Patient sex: F
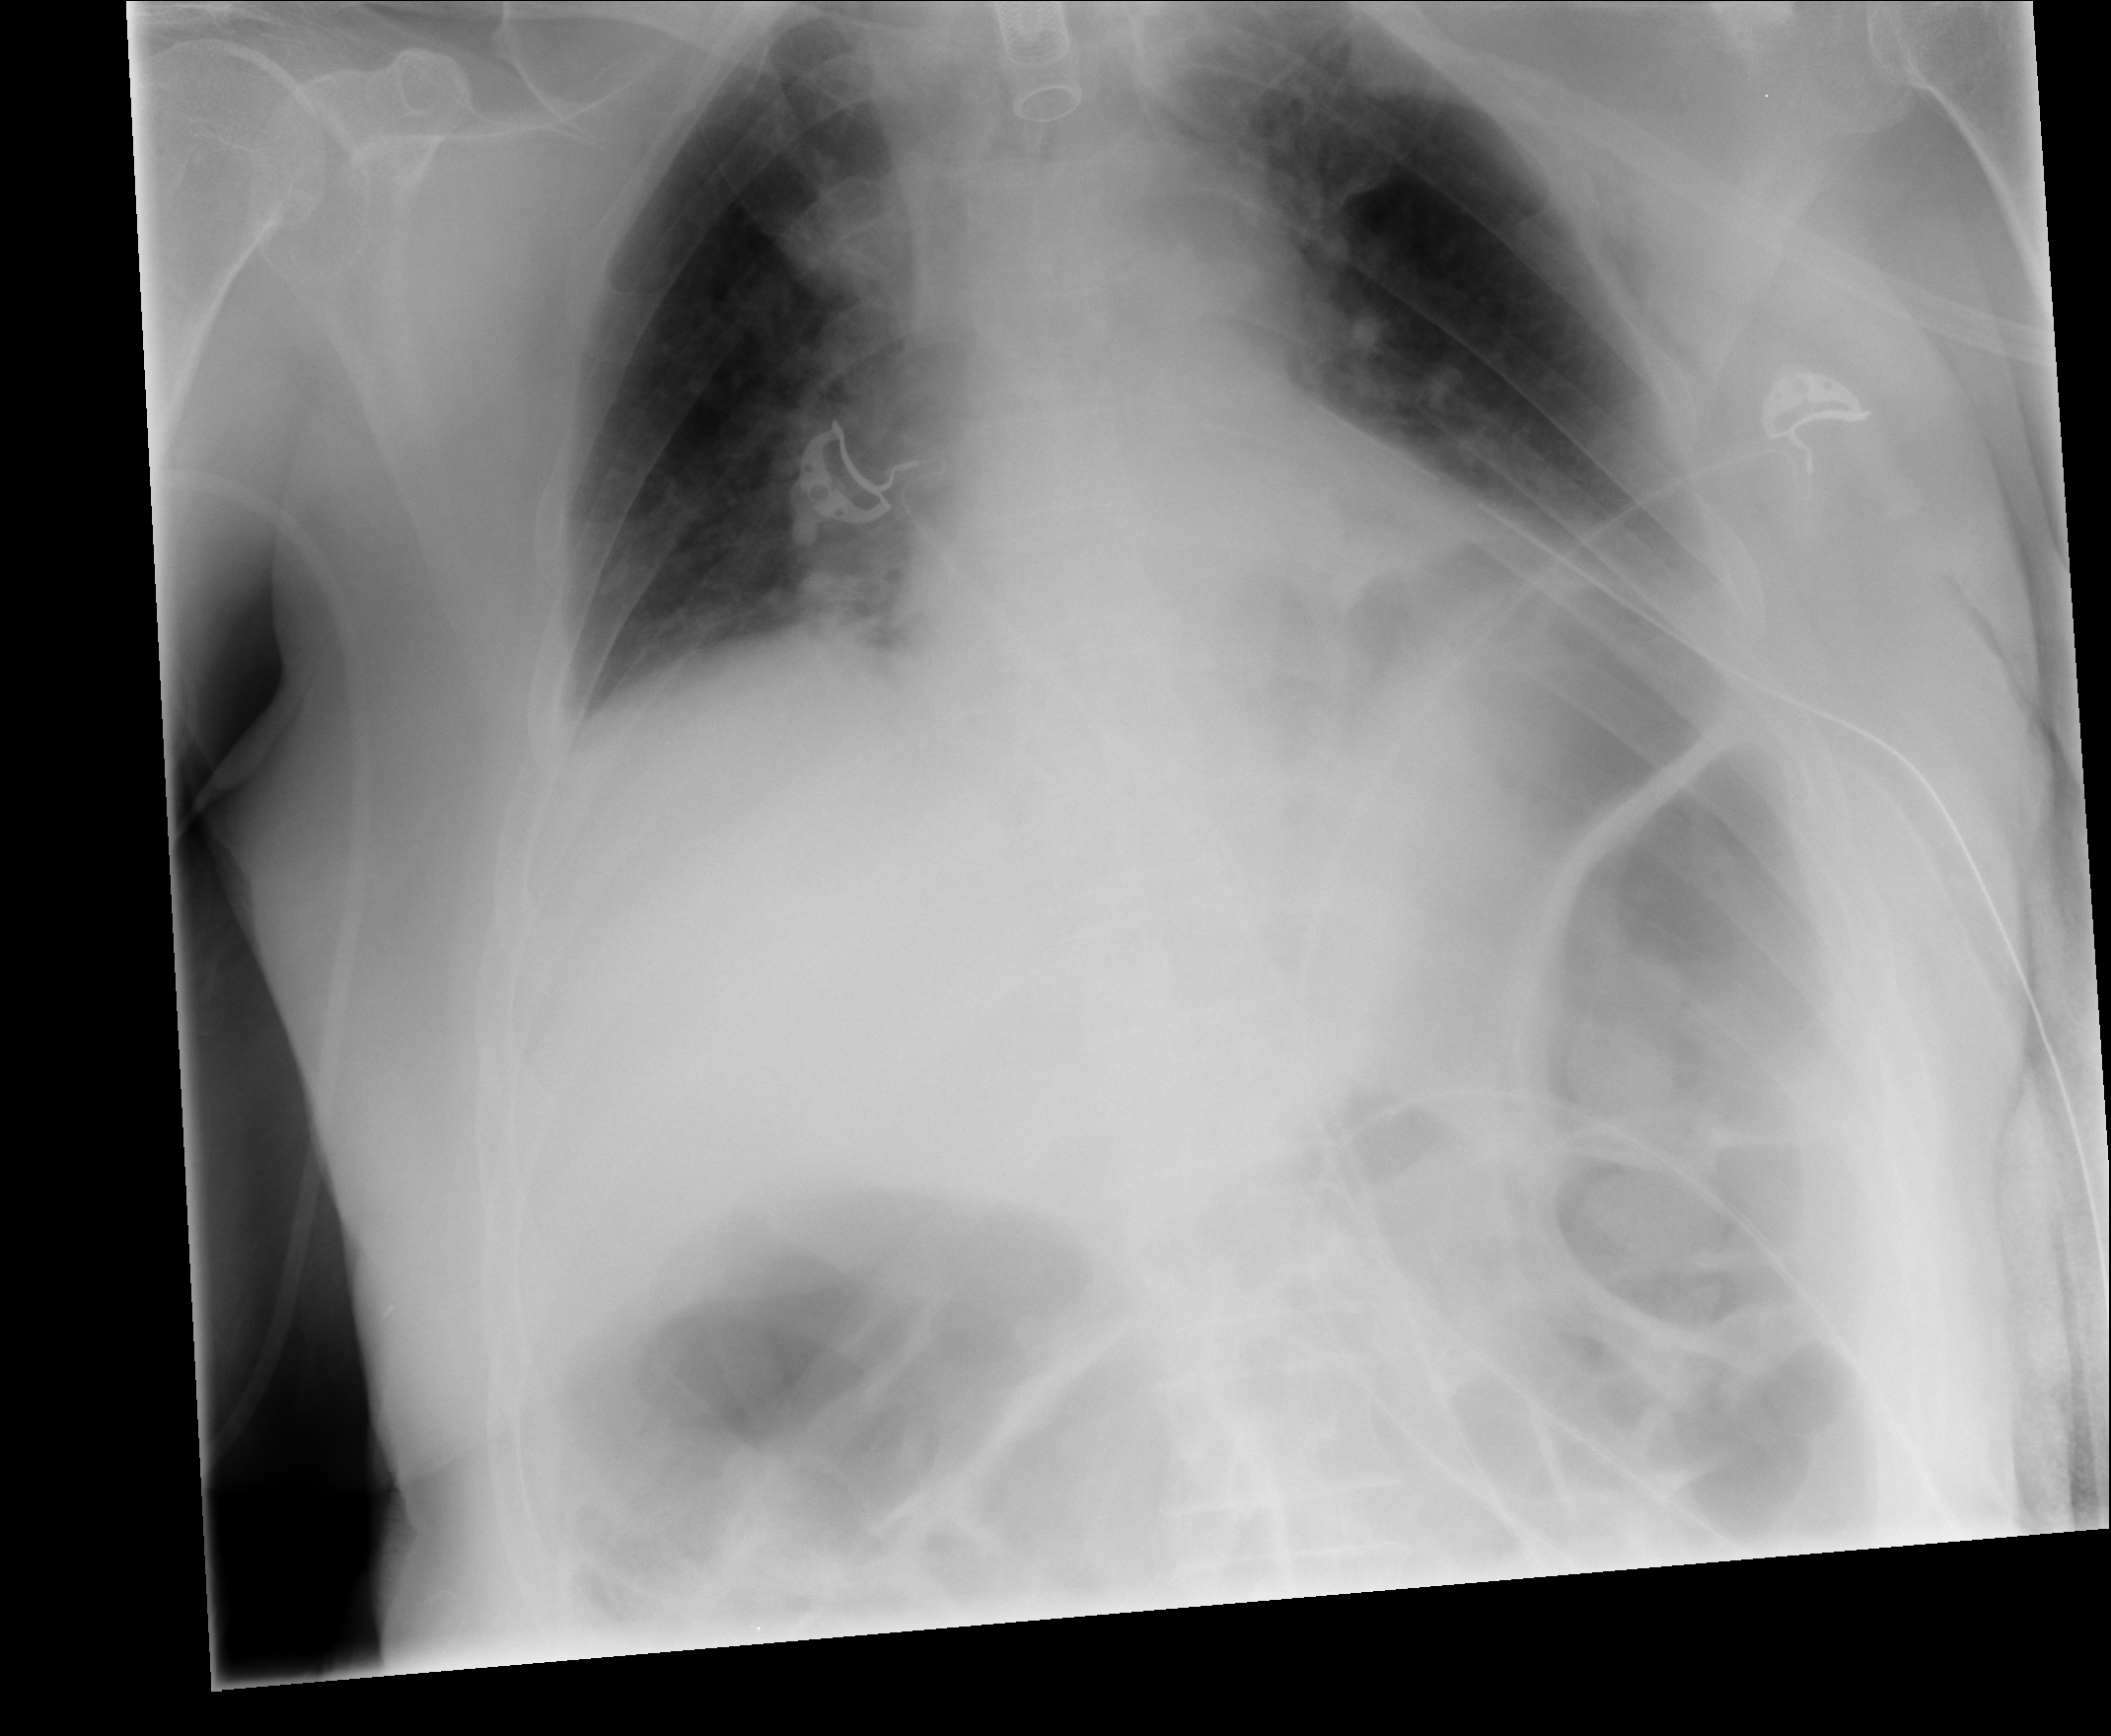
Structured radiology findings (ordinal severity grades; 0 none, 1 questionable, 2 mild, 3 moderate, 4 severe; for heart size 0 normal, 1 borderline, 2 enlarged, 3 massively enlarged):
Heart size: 0
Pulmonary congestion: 0
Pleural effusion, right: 2
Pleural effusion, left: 0
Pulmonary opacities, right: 0
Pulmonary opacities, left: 2
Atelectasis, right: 0
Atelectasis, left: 0